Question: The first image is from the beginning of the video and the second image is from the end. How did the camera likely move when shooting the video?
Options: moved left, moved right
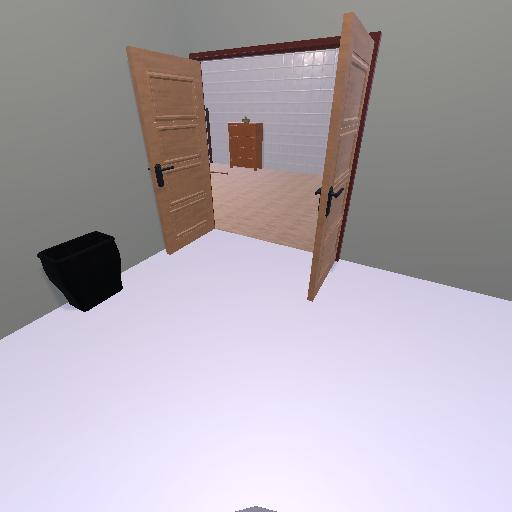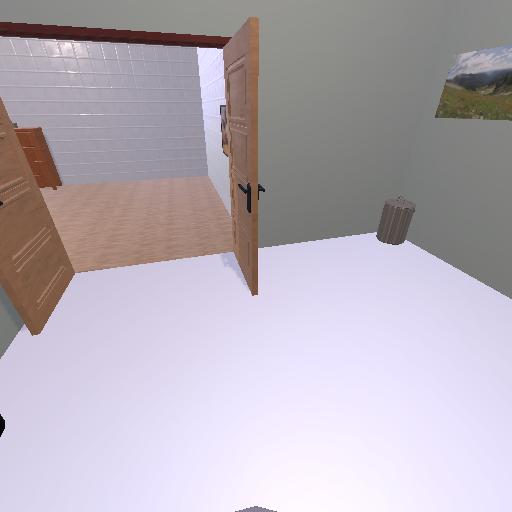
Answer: moved left